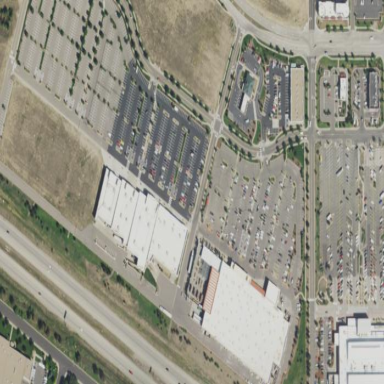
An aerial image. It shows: Retail area.